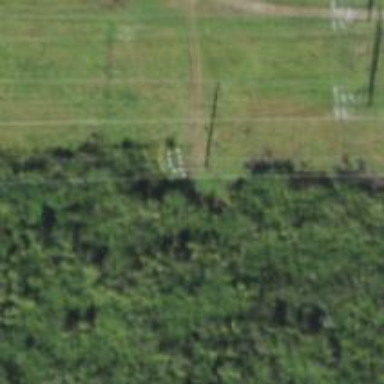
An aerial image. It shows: Power pole.